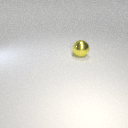
large yellow metal sphere